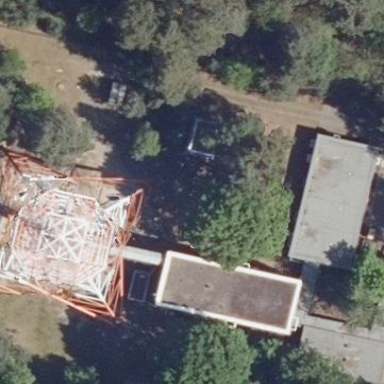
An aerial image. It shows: Communication tower.